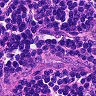
Metastatic tissue present: no